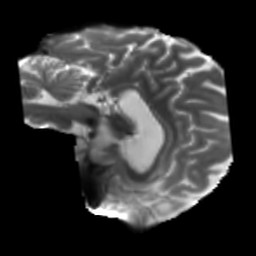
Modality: T2w
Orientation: sagittal
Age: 40
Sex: male
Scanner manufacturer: siemens
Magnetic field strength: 3 T
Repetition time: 5.25 s
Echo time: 0.08 s